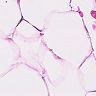
Metastatic tissue present: no